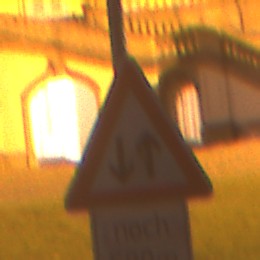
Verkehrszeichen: Gegenverkehr
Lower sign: LaengeEinerStrecke3
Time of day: Night
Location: Outdoor (Suburban)
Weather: PartlyCloudy
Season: NotSpecified
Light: Artificial